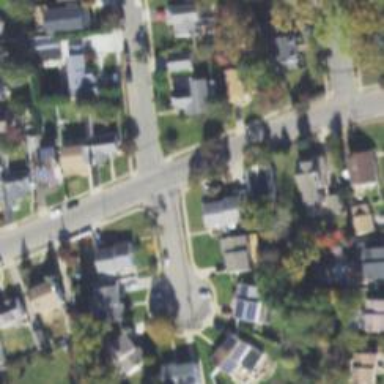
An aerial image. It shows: Residential road.